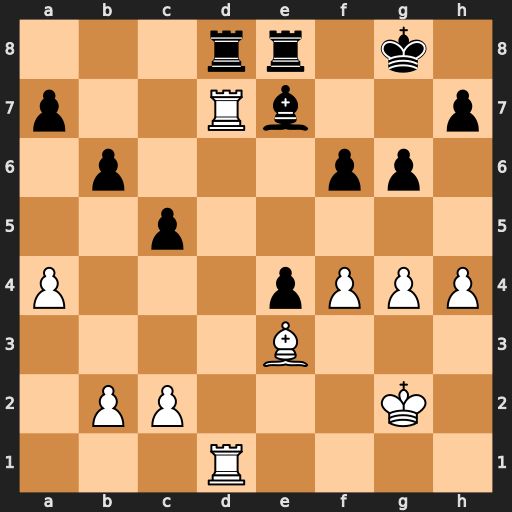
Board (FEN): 3rr1k1/p2Rb2p/1p3pp1/2p5/P3pPPP/4B3/1PP3K1/3R4
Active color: w
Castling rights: -
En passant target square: -
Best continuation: Rxe7 Rxd1 Rxe8+